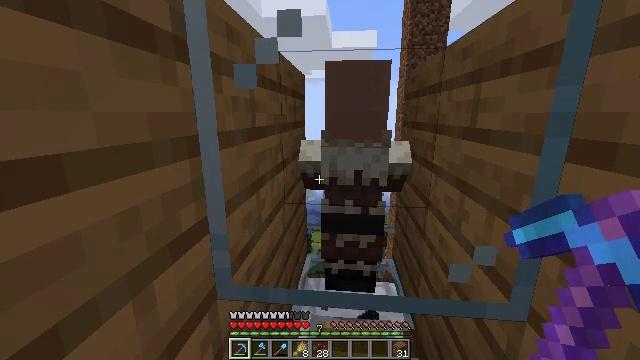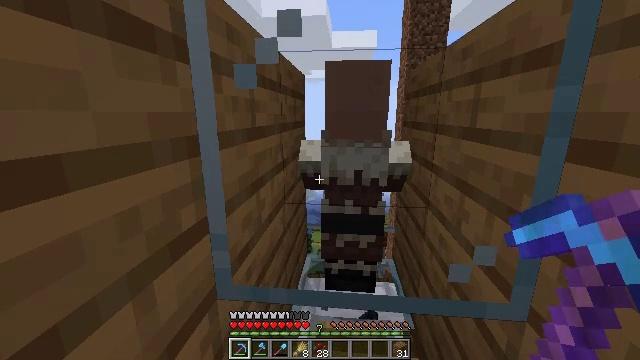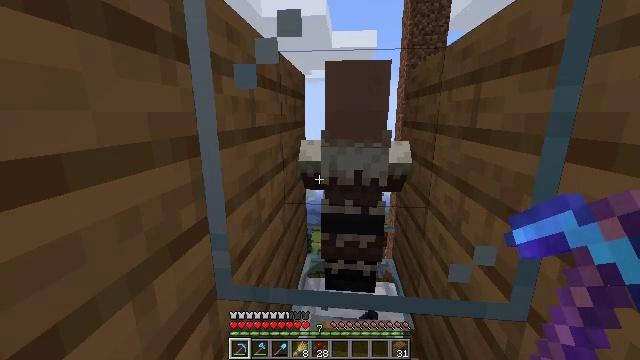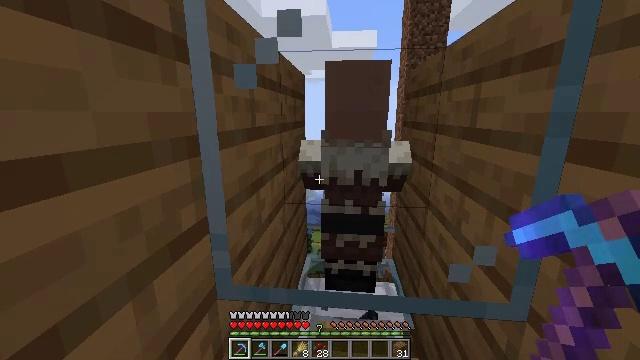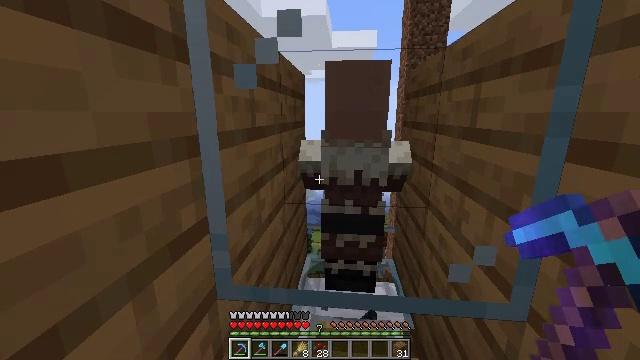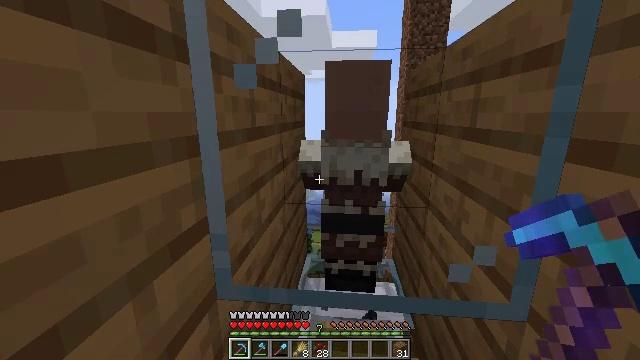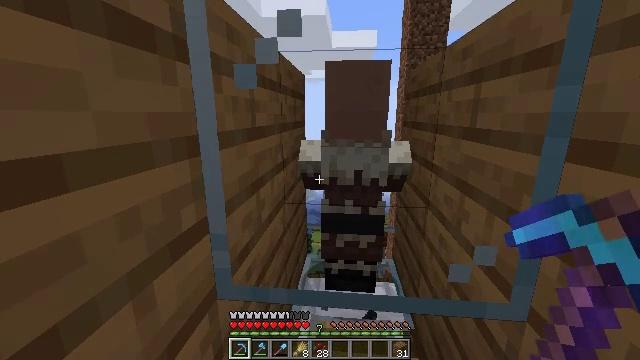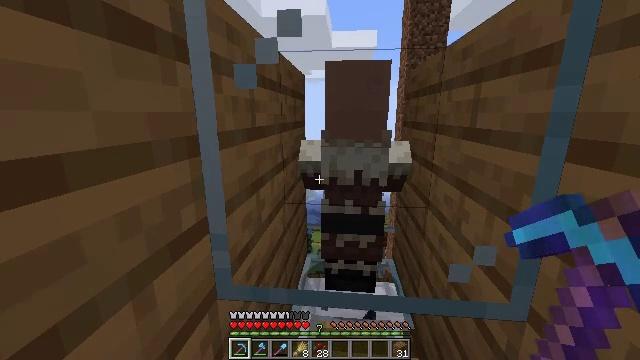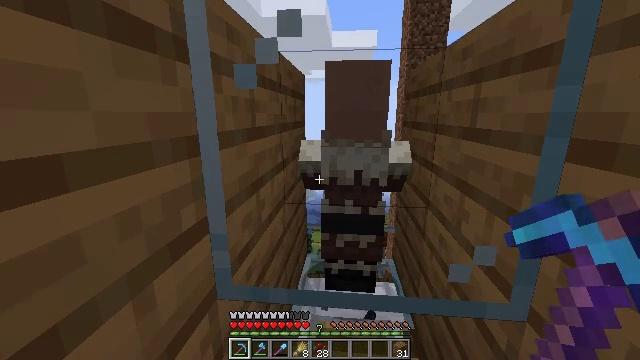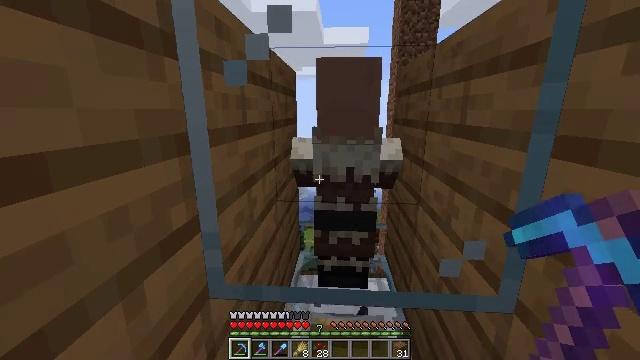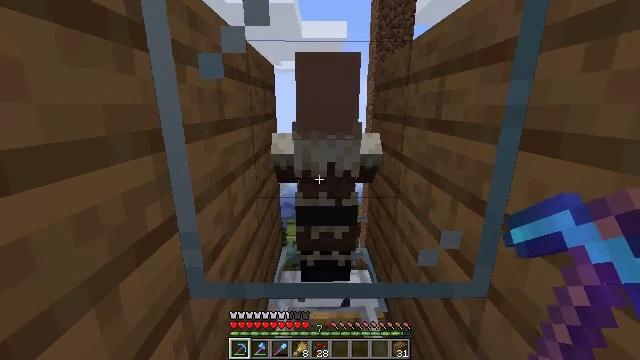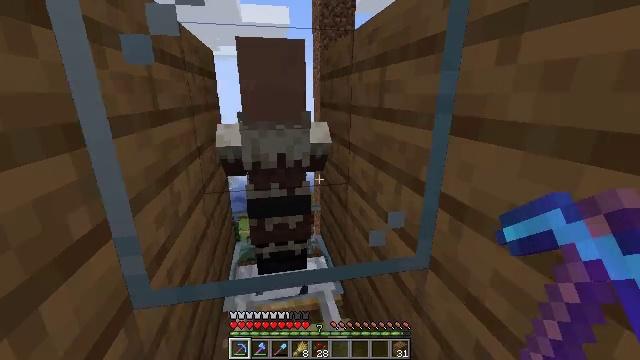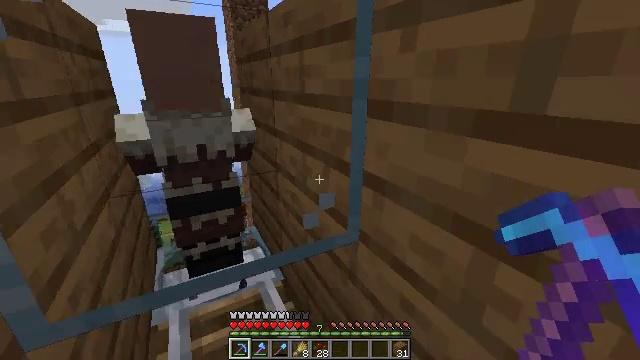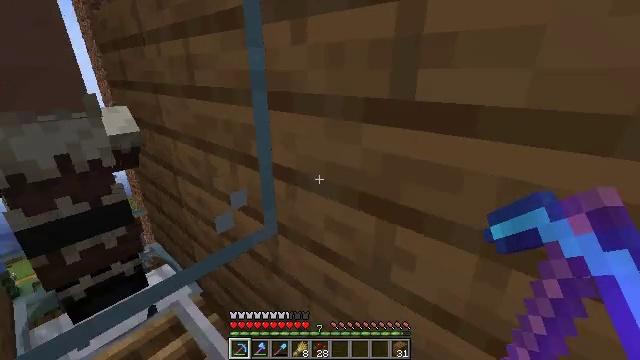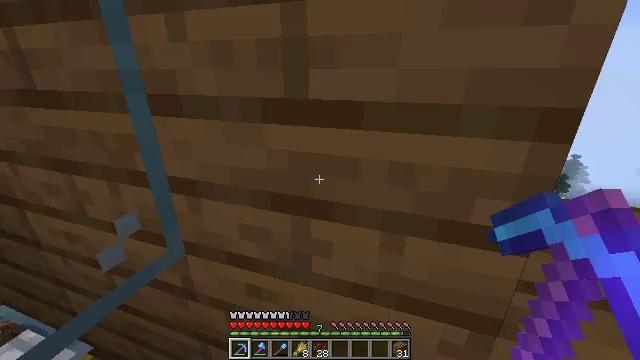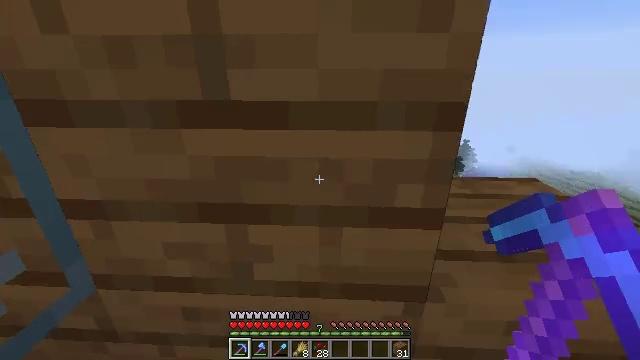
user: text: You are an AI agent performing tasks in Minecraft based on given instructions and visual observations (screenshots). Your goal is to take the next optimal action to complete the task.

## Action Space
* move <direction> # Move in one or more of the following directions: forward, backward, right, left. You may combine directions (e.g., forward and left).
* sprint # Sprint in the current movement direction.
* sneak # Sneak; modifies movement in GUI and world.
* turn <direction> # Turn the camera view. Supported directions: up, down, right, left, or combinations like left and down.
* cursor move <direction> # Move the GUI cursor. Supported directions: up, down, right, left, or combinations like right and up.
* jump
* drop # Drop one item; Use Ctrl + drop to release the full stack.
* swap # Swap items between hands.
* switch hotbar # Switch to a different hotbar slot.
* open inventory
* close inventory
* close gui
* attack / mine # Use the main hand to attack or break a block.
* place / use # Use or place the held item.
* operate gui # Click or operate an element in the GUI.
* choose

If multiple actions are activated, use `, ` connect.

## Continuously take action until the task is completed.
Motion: motion action
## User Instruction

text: Break the glass block.
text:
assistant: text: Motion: no_op
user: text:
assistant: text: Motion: no_op
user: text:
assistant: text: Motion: no_op
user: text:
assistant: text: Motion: no_op
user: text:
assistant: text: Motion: no_op
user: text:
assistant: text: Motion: no_op
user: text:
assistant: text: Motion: no_op
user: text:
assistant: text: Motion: no_op
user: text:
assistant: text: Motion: turn right
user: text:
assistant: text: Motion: turn right and down
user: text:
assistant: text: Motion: turn right and down
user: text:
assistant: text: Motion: turn right and down
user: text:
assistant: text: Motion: turn right and down
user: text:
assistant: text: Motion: turn right
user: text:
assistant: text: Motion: turn right
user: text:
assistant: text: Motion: turn right
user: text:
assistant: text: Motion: turn right and down
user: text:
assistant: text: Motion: turn right and down
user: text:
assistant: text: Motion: turn right and down
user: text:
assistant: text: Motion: turn right and down
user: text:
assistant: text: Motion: turn right and down
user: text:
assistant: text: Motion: turn right
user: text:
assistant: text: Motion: turn right
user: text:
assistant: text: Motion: no_op
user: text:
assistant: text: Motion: move forward
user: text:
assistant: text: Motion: move forward
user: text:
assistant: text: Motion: move forward
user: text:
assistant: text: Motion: move forward
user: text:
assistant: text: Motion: move forward, turn left and down
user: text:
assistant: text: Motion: turn left